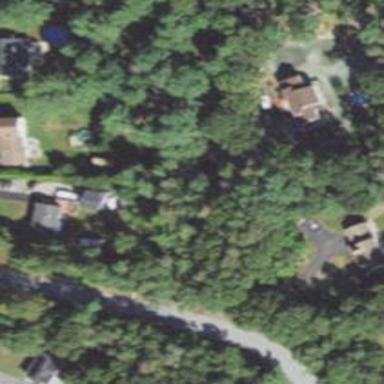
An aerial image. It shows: Residential driveway used as service road.